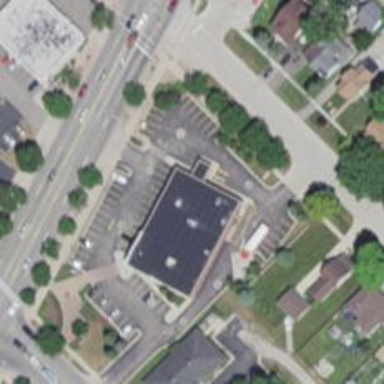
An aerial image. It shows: Pharmacy providing healthcare services.